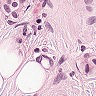
Metastatic tissue present: yes